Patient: sex M, age 58
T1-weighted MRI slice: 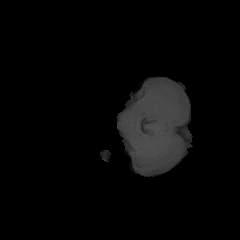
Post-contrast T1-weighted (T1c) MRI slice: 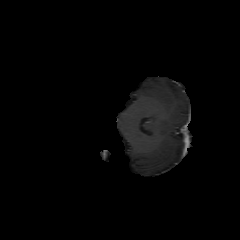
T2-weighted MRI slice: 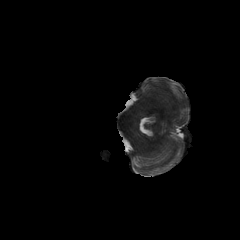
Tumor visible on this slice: no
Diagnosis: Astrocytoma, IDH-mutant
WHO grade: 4